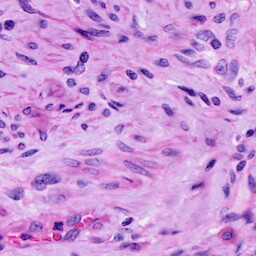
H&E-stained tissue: Cervix